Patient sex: F
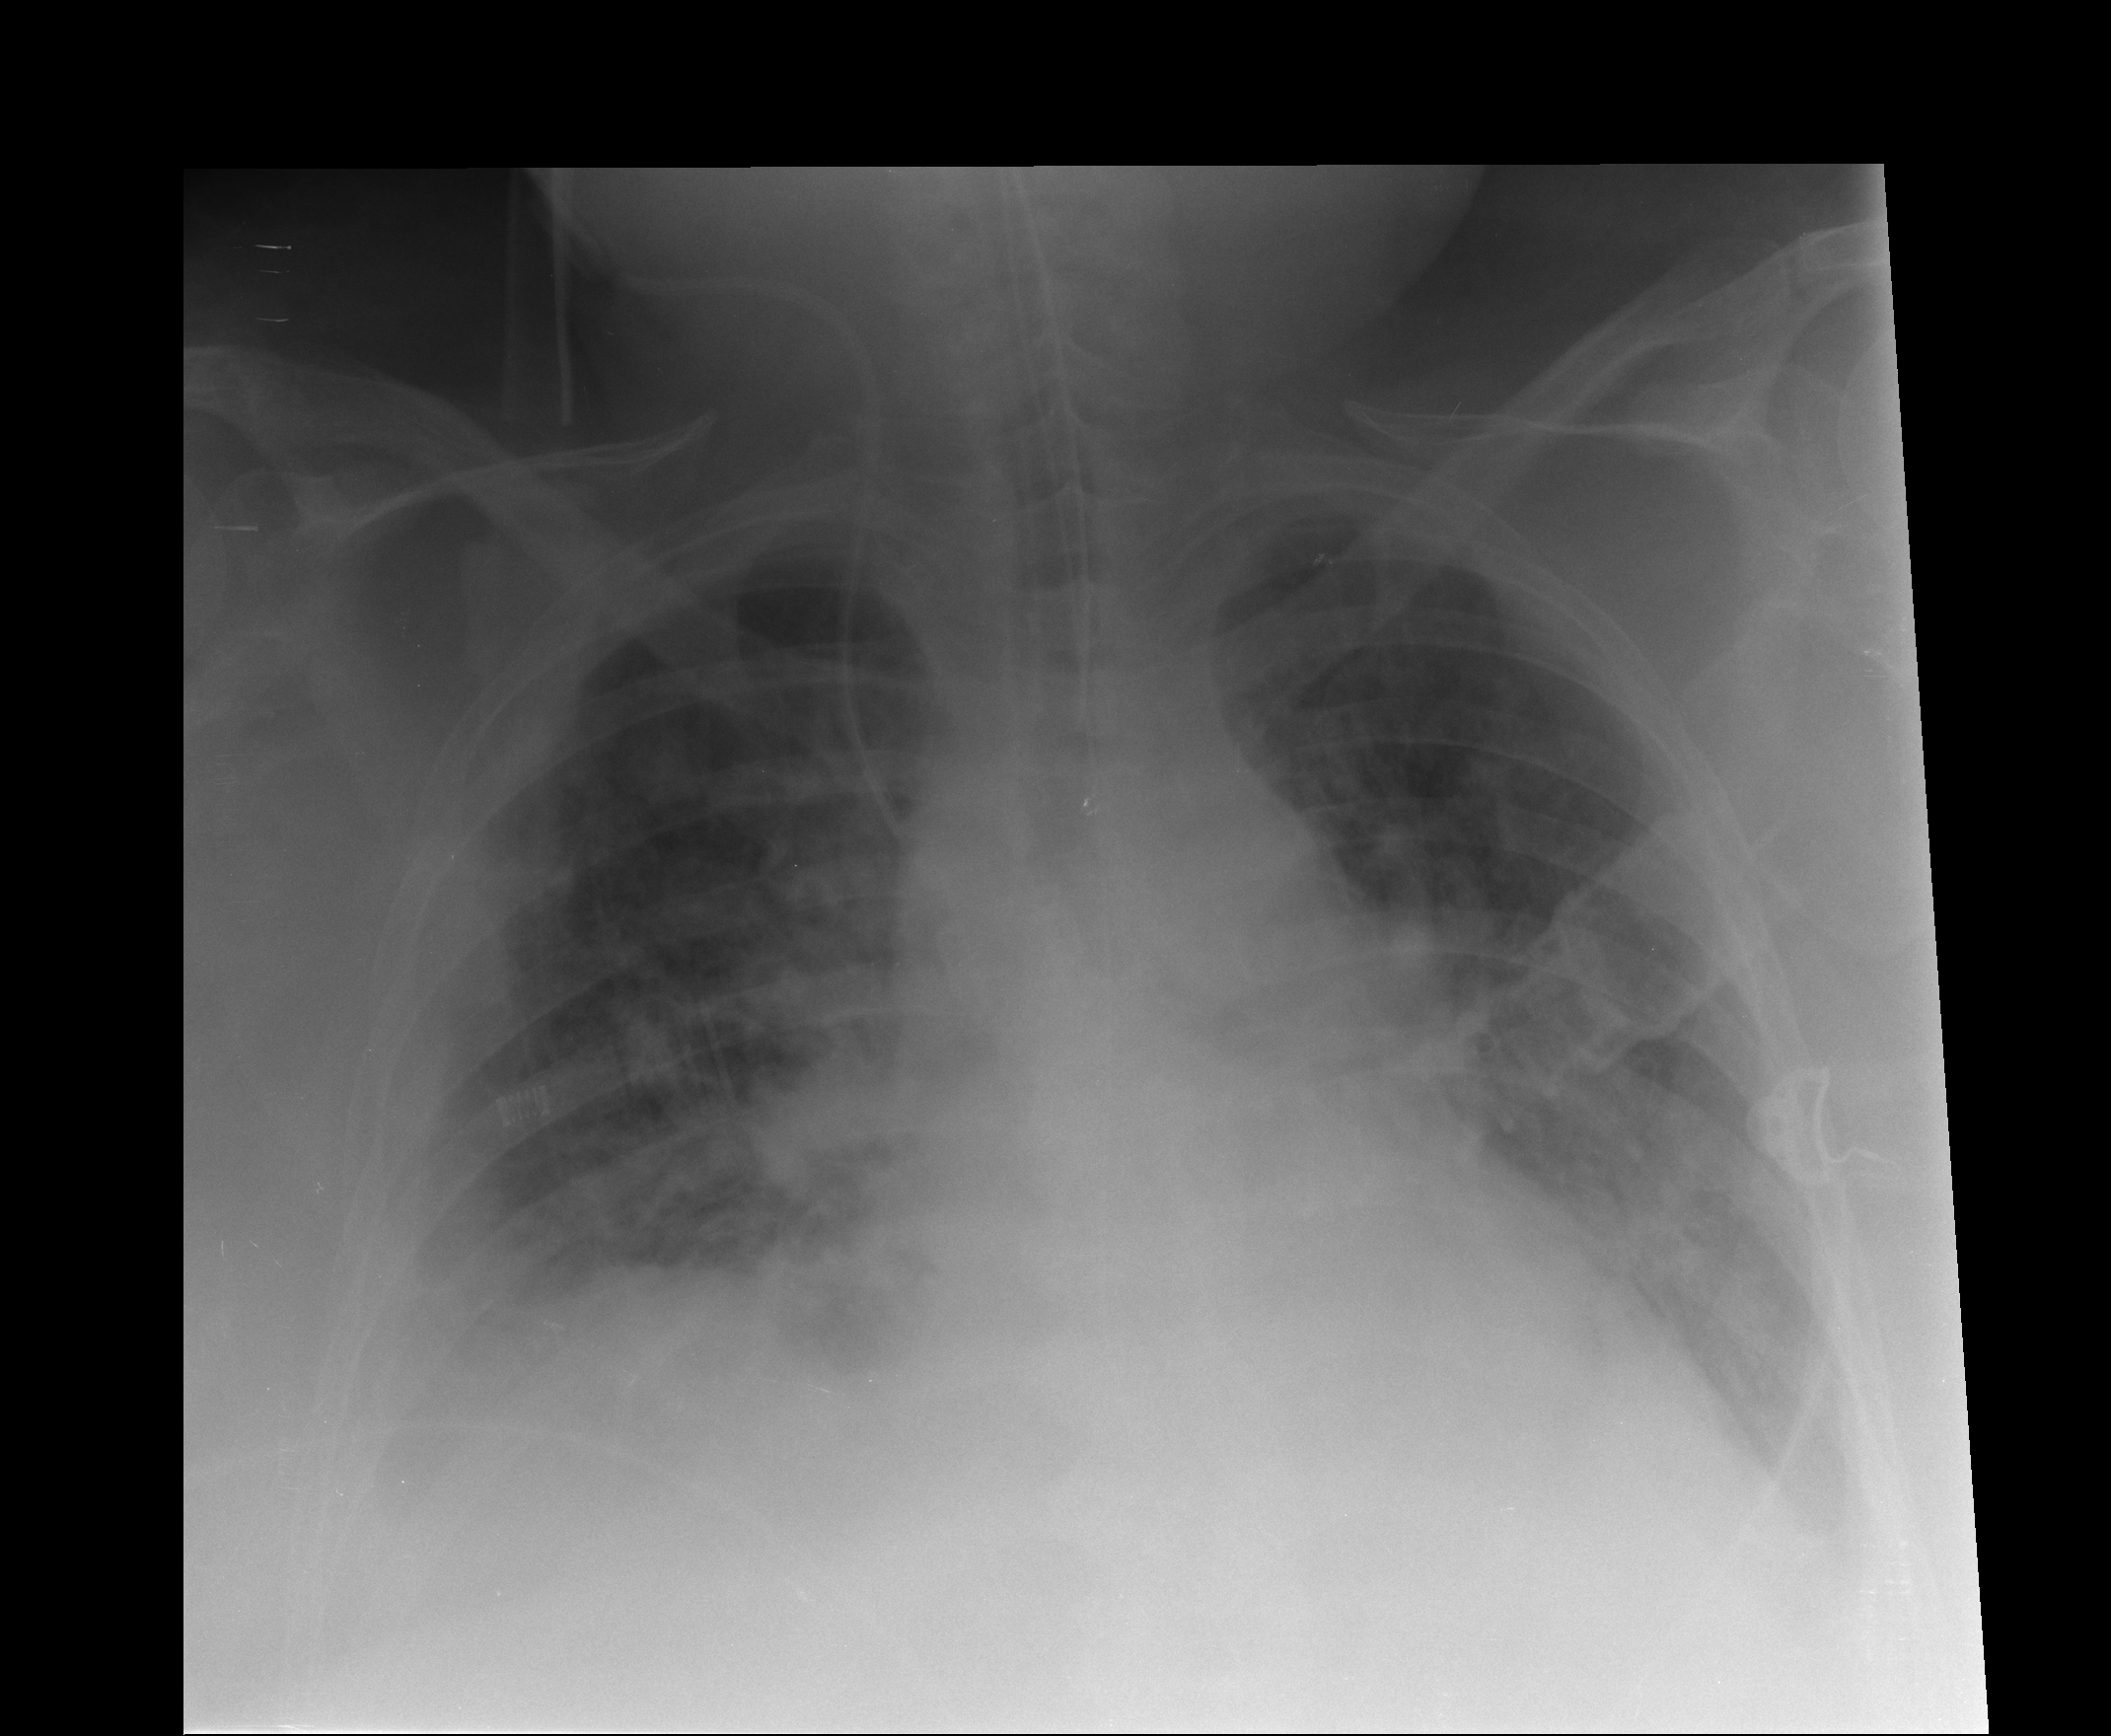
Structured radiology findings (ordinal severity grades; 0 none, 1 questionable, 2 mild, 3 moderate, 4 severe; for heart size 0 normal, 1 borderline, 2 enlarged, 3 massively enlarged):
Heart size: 2
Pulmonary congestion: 3
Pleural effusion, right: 3
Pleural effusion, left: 1
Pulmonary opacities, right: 3
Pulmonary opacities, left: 3
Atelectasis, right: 3
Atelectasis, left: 3